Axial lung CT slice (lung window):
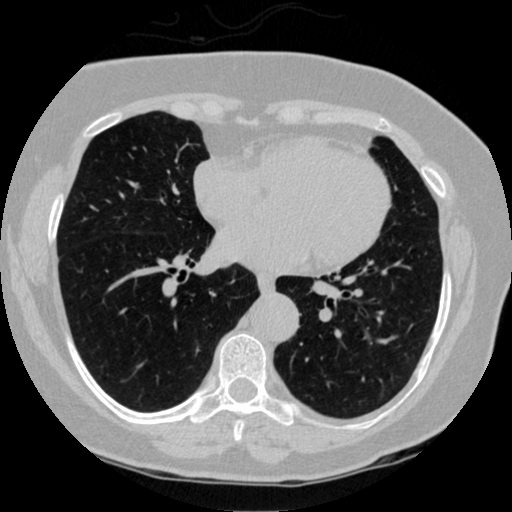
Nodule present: no